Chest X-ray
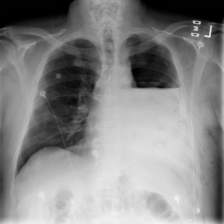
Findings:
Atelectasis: negative
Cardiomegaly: negative
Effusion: negative
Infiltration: negative
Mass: negative
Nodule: negative
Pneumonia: negative
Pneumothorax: negative
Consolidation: negative
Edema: negative
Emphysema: negative
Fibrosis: negative
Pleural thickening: negative
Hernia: negative